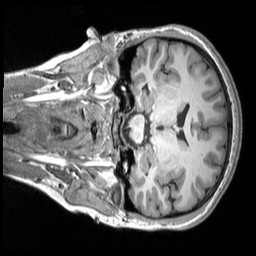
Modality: T1w
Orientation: coronal
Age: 20
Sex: female
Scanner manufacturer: siemens
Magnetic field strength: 3 T
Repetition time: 2.53 s
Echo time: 0.00298 s